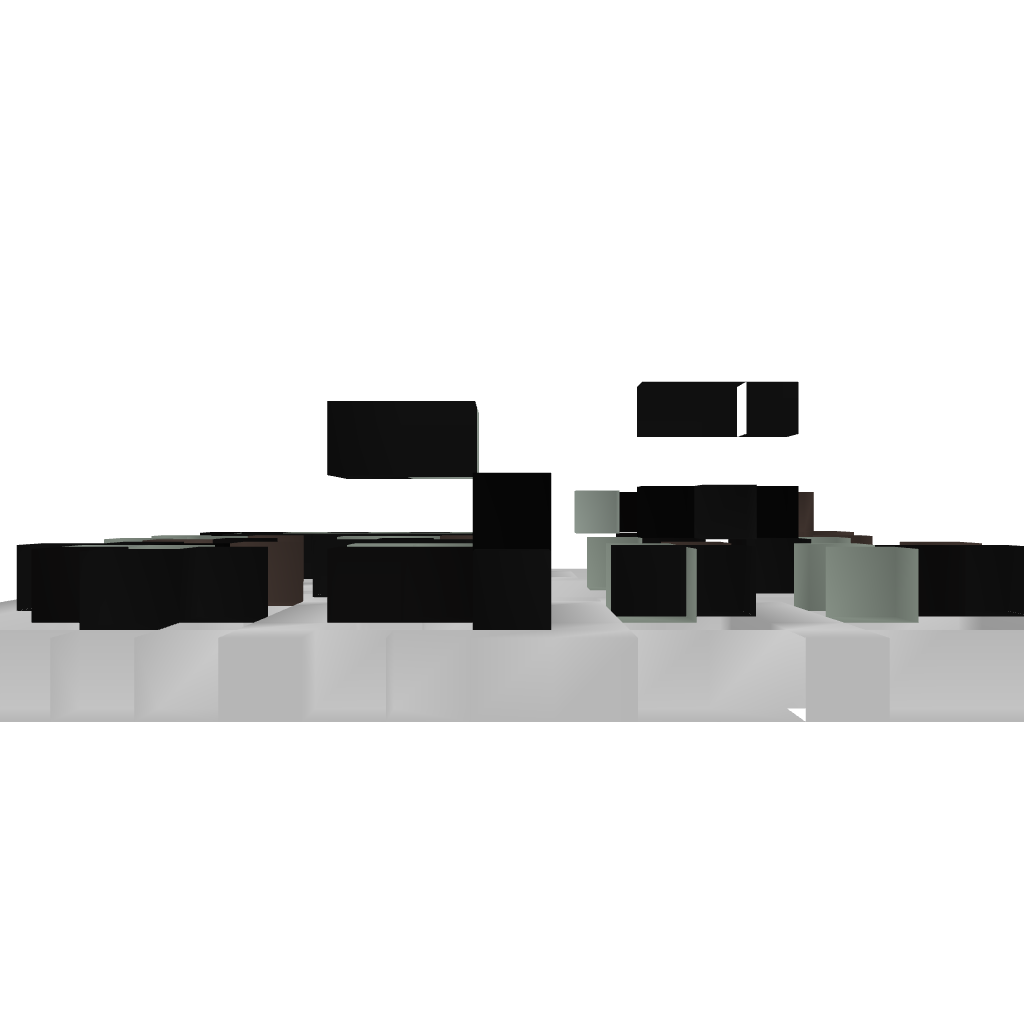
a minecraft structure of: components